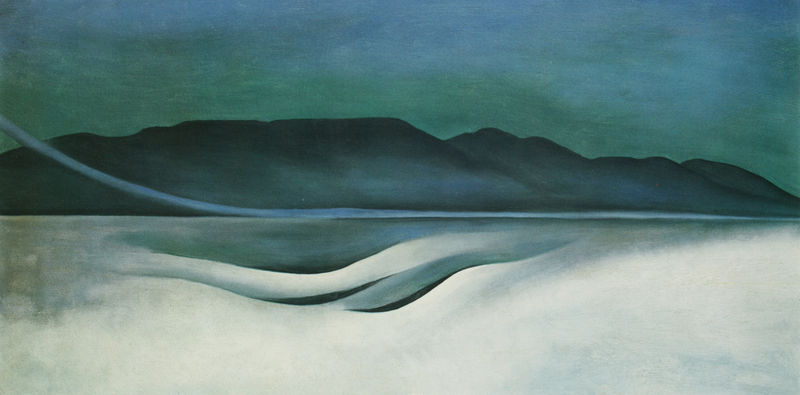
Titel: Lake George
Künstler: Georgia O'Keeffe
Standort: USA
Institution: Privatsammlung
Schlagwörter: berg, blau, dunkel, himmel, schatten, wasser, wolken, grün, sand, ufer, grau, hell, licht, nacht, schwarz, türkis, weiss, eis, schnee, band, spiegel, öl, hügel, natur, spiegelung, hellblau, küste, ruhig, welle, wellen, bogen, abstrakt, berge, gebirge, gletscher, modern, risse, wüste, bergkette, nebel, monochrom, linien, winter, ölgemälde, streifen, harmonie, eisberg, konturen, strich, scherenschnitt, harmonisch, ritzen, wellw, wehe, o'eeffe, georgia o'eeffe